A spectrogram of one vibration snapshot from a rotating-machine test bench is shown (time on one axis, frequency on the other). Classify the rotor condition as one of: normal, misalignment, unbalance, looseness.
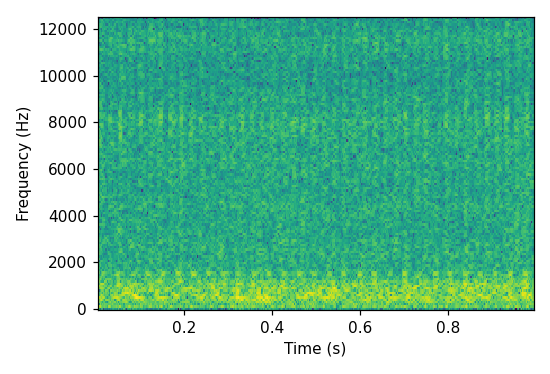
Answer: unbalance